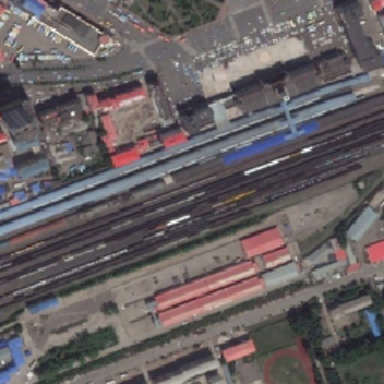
Many trains stopped at the railway station .